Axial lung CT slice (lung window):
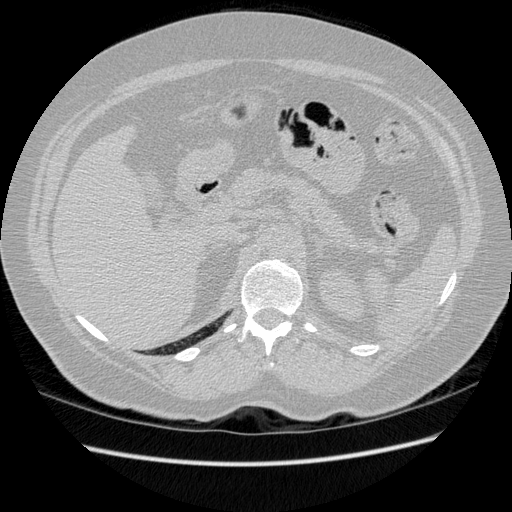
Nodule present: no